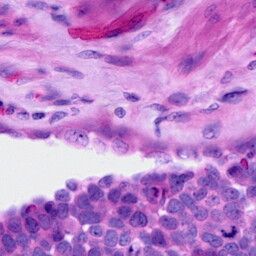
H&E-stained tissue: Ovarian